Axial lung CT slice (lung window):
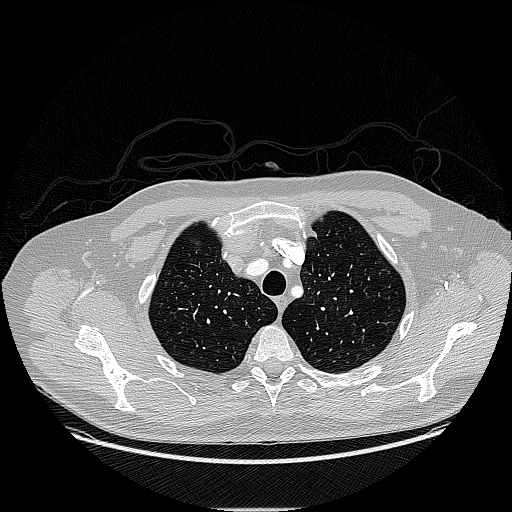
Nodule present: no